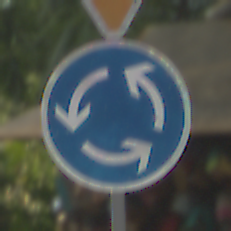
Verkehrszeichen: Kreisverkehr
Zusatzzeichen oben: VorfahrtGewaehren
Umgebung: Outdoor, Suburban
Tageszeit: SunriseSunset
Wetter: Clear
Licht: Natural
Jahreszeit: NotSpecified
Kontrast: HighContrast